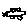
Label: car